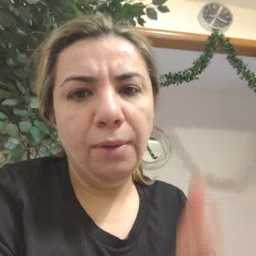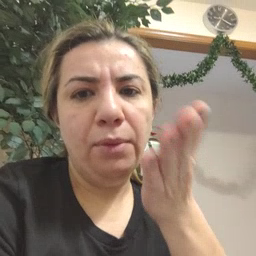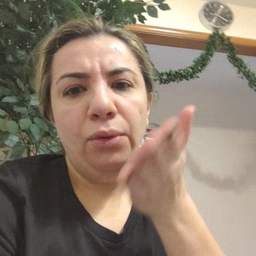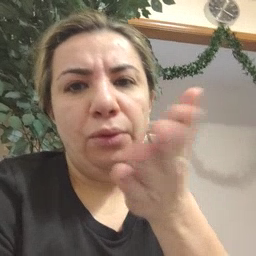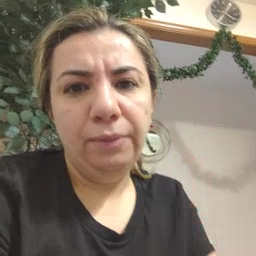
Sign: boat